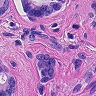
Metastatic tissue present: yes